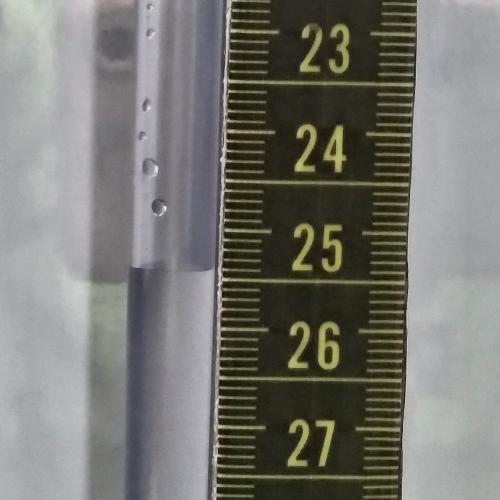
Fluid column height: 25.4 cm